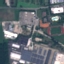
Land use / land cover: Industrial